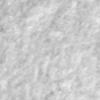
Label: no_change